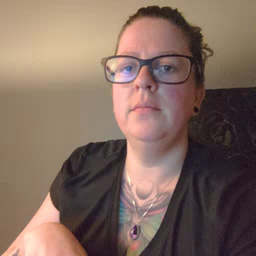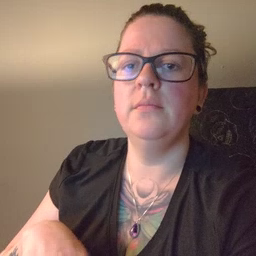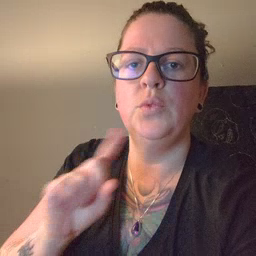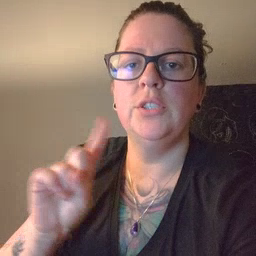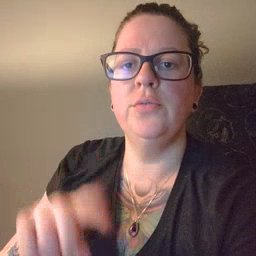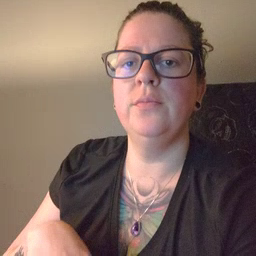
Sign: where